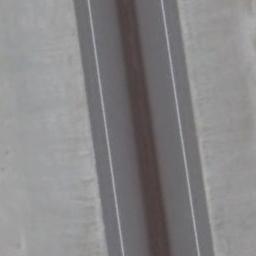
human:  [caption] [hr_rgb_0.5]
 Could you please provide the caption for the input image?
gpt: The runway goes through the open area .

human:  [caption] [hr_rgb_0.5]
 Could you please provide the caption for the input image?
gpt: The runway is on the bare land .

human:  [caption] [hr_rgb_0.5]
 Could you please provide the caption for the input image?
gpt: There is a large space next to the runway .

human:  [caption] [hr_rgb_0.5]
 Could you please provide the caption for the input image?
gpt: Next to the runway is a concrete floor with white line signs on the runway .

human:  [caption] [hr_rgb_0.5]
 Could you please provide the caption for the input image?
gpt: There are gray empty land beside the runway .